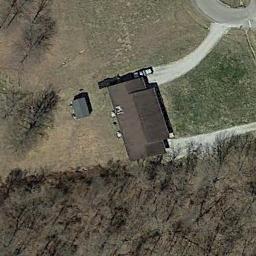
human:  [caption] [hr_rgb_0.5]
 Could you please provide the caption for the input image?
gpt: The sparse residential is on the bare land .

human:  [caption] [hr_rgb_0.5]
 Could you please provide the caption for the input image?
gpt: There are many trees beside the sparse residential .

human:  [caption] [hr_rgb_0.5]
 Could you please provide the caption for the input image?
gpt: In a sparse residential area there are two houses, One large and one small, And many withered trees .

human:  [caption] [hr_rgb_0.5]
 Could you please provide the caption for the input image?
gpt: There is a house with a brown roof on the lawn .

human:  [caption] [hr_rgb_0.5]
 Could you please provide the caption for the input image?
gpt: There are some brown trees and a brown building on the sparse residential area .